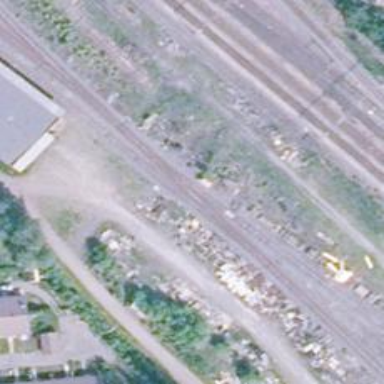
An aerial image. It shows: Railway yard in service.